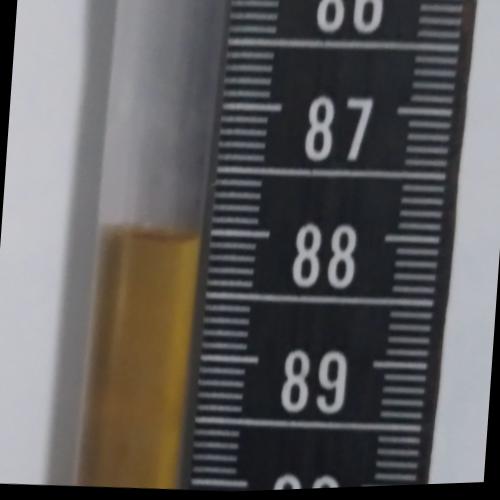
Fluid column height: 88.0 cm